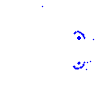
Particle: kaon